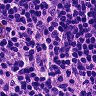
Metastatic tissue present: no